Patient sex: F
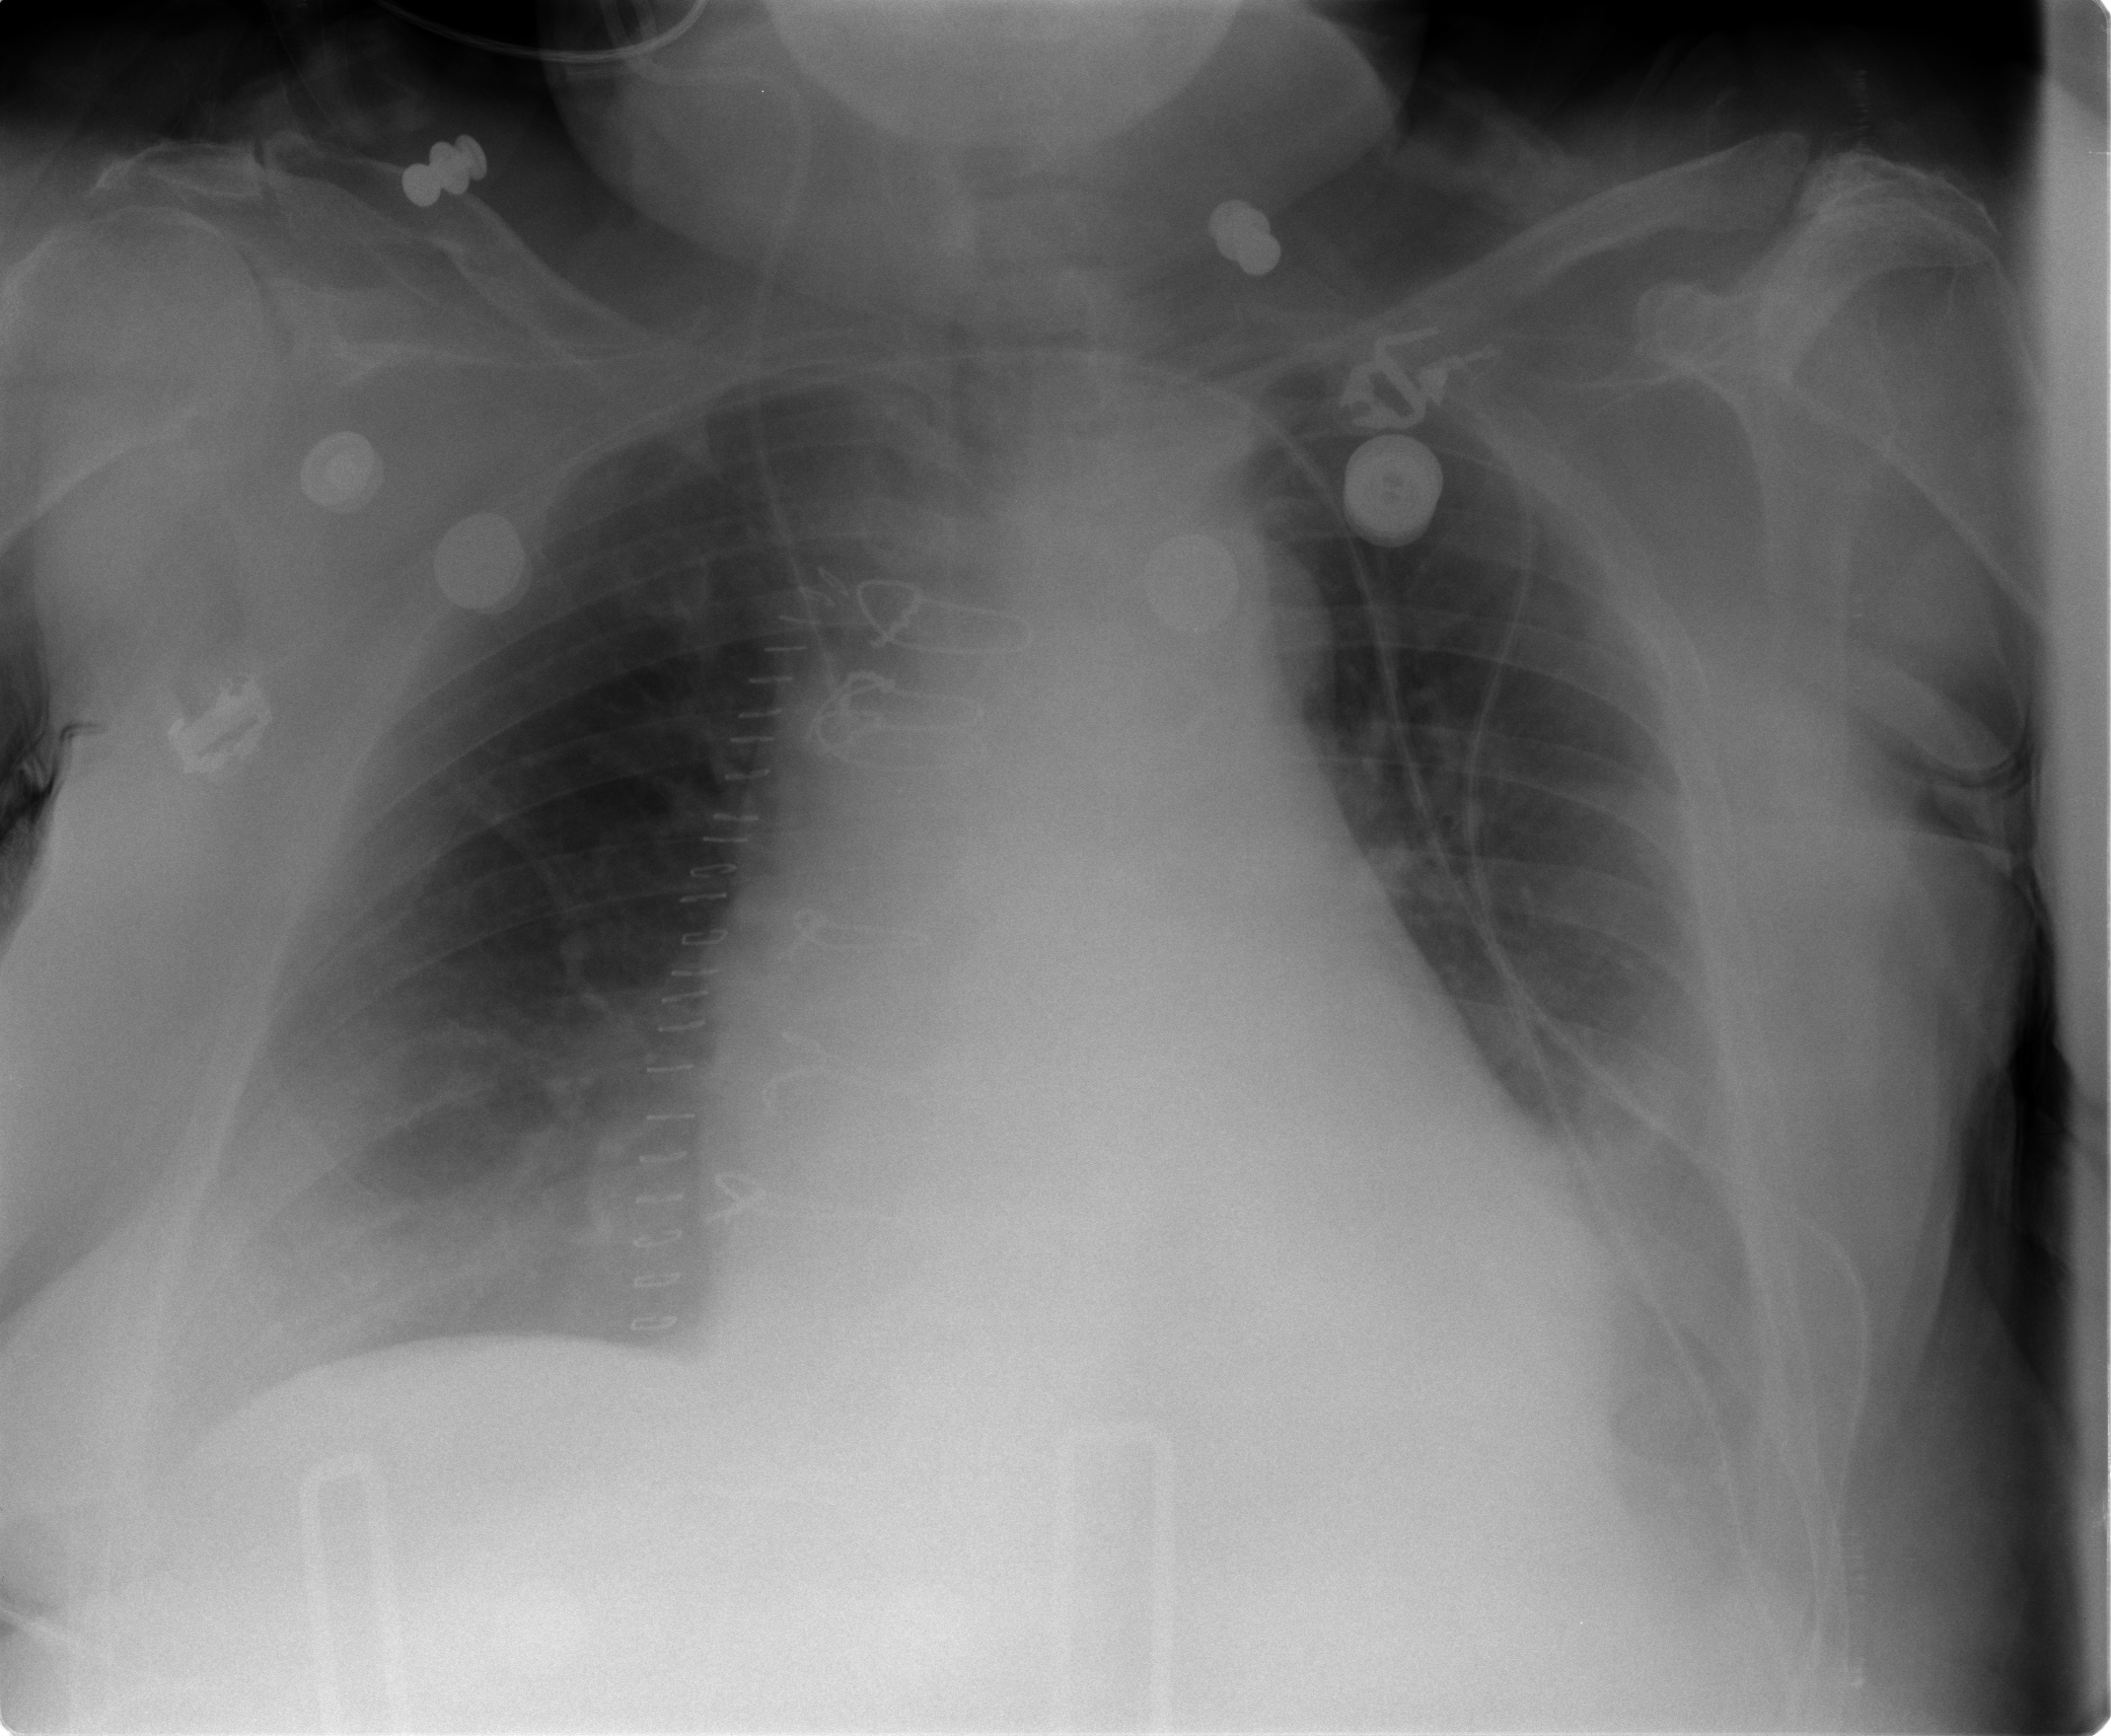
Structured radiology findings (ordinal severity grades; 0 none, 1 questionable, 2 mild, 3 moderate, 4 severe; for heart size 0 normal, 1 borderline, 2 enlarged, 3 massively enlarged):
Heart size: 3
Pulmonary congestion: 1
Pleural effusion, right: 2
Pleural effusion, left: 2
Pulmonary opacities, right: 0
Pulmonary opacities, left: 0
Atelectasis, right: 2
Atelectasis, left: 2